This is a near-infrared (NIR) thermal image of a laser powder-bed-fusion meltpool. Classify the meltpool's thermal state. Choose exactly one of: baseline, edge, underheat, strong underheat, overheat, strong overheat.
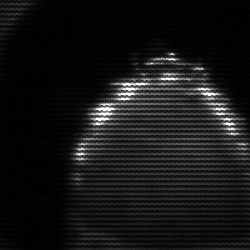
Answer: edge